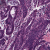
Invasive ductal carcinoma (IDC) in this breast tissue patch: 0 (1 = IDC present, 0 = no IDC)